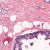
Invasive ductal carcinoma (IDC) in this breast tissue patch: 1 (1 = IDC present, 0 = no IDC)